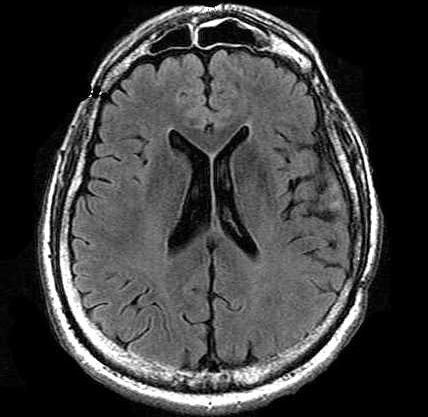
Label: notumor